Interaction volume radius: 5 \u00c5
Interaction volume height: 20 \u00c5
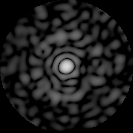
Disorder parameter: 0.8291